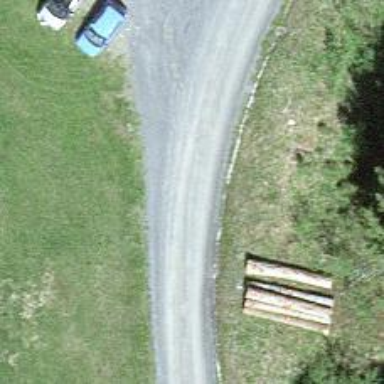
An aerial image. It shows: Track with grade 2 gravel surface.